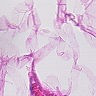
Metastatic tissue present: no